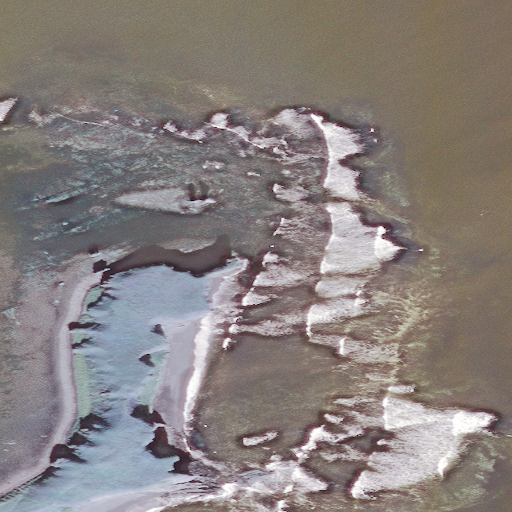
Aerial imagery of cape in Alaska named Indian Head containing only unknown